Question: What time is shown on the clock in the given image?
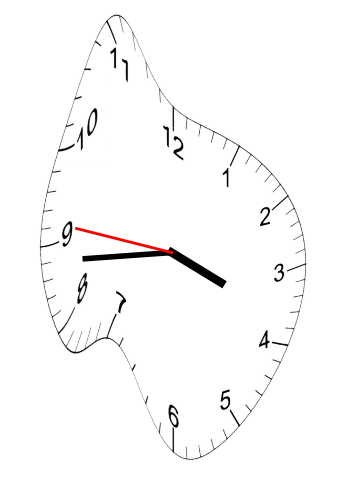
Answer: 03:43:46